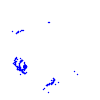
Particle: pion